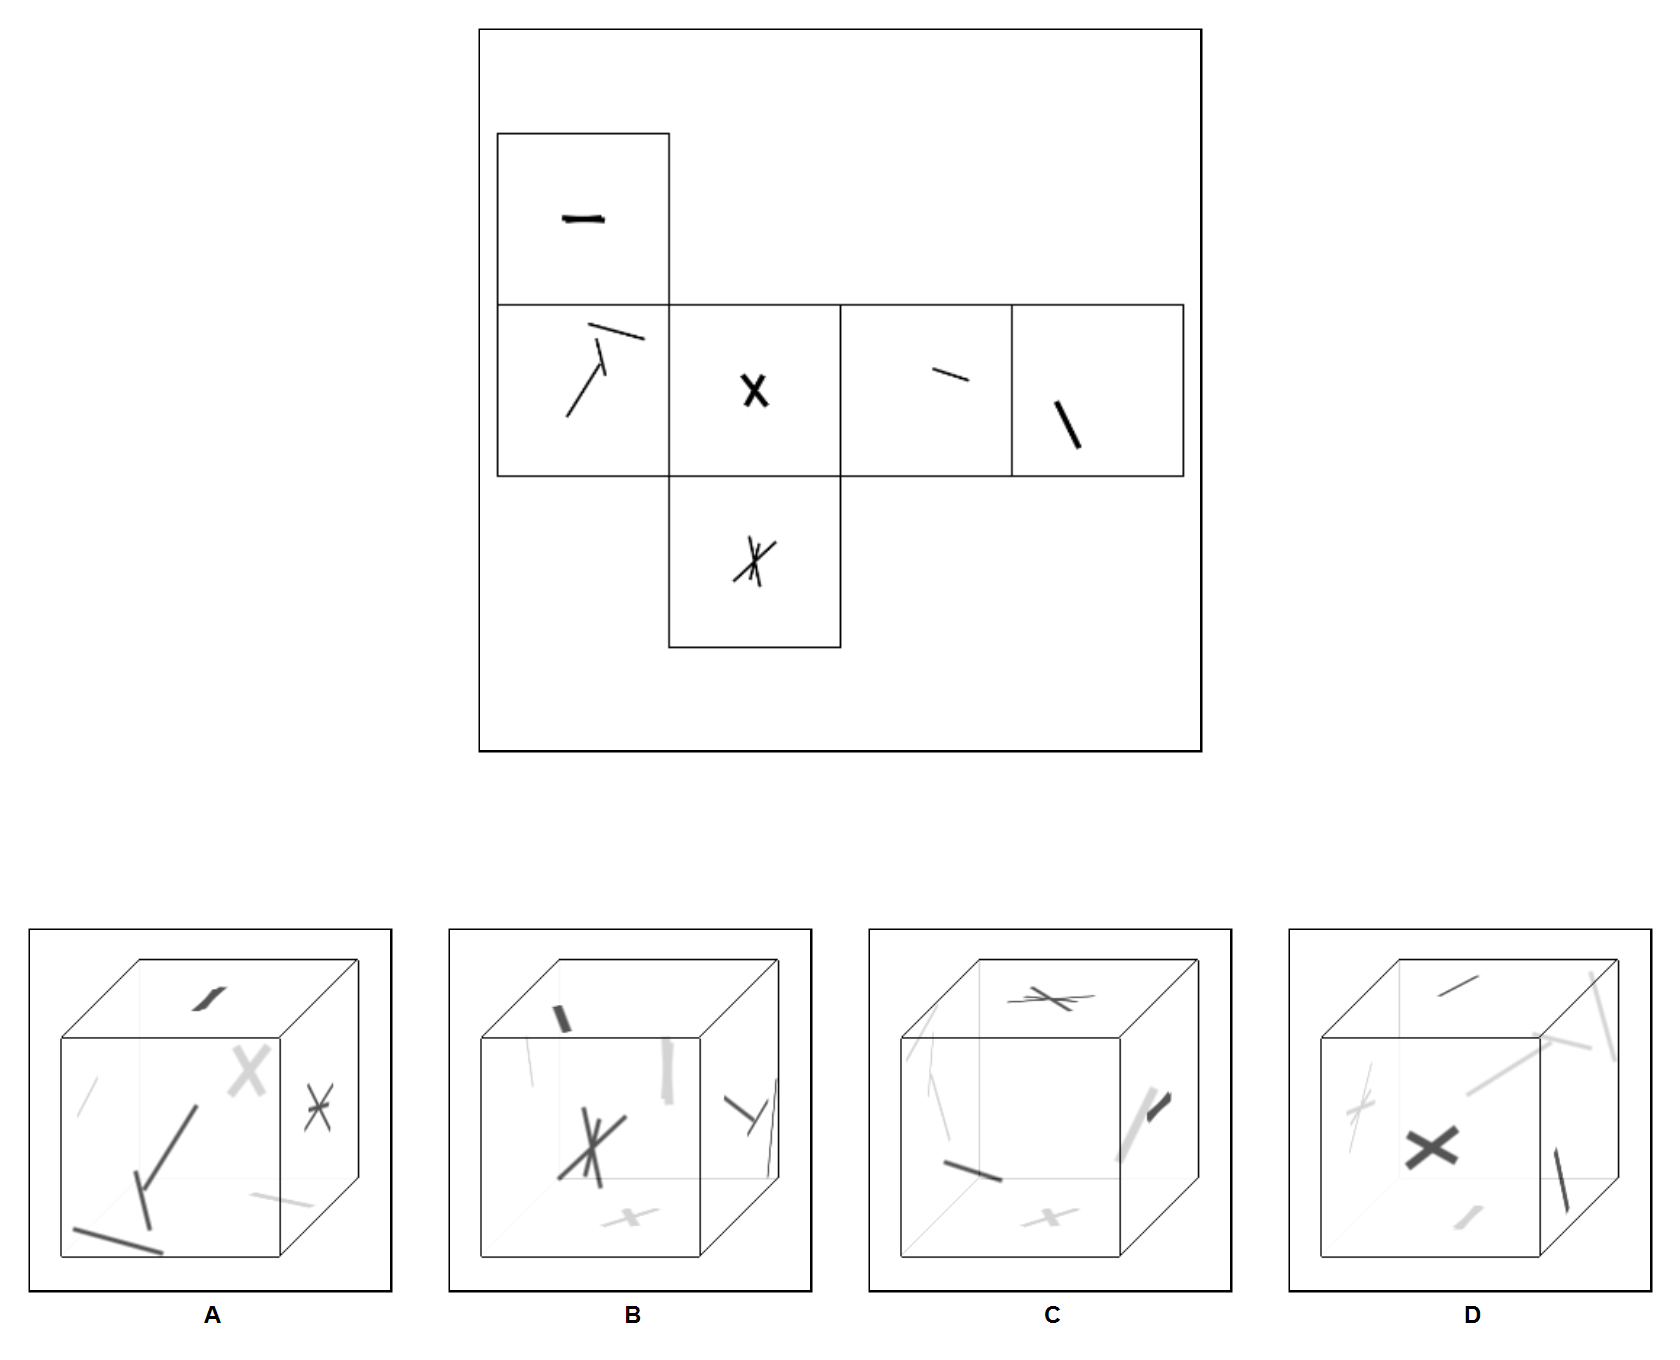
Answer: B